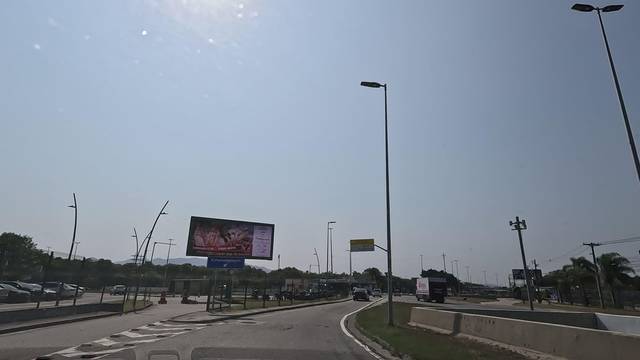
Region: Brazil
Coordinates: -22.998, -43.365